Interaction volume radius: 10 \u00c5
Interaction volume height: 20 \u00c5
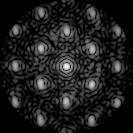
Disorder parameter: 0.3077